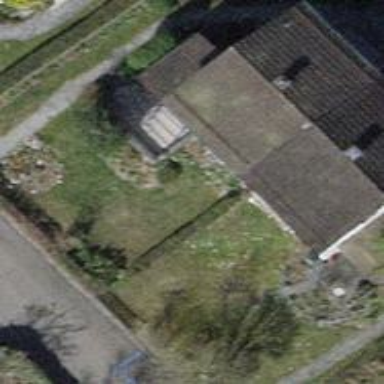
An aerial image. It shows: Semi-detached house.